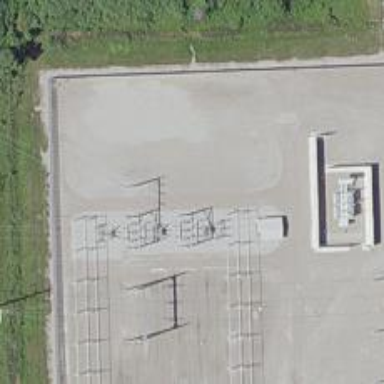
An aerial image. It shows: Switch for power supply.